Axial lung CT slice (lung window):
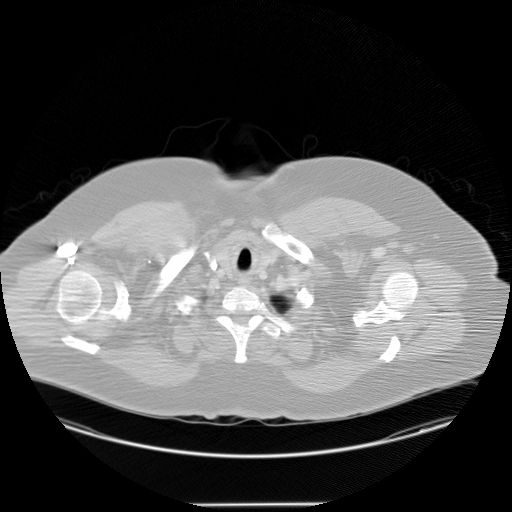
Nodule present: no